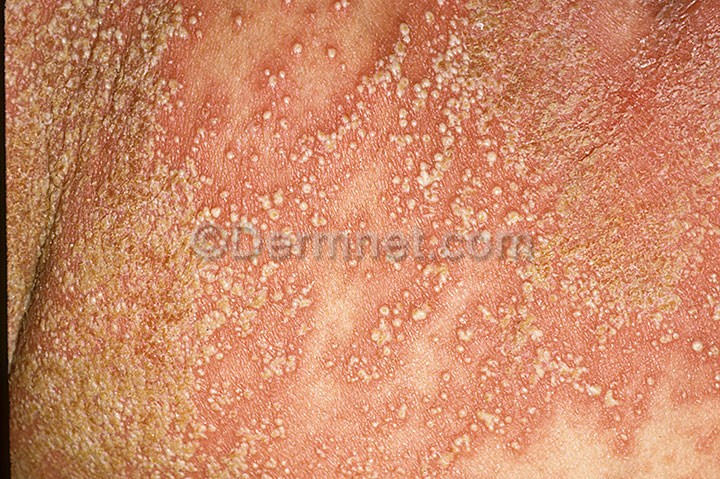
Disease: Psoriasis pictures Lichen Planus and related diseases